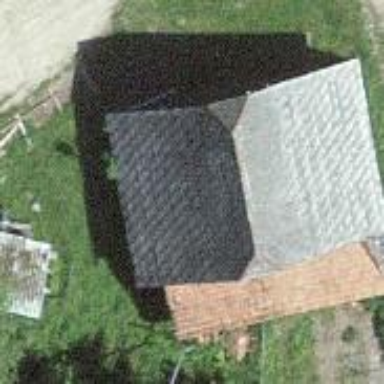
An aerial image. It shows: Rural barn.